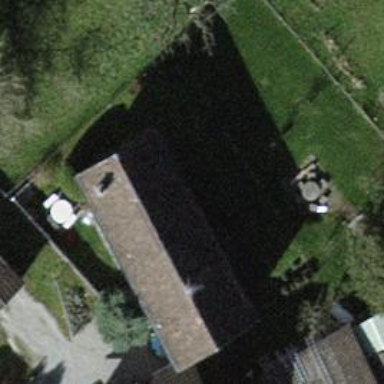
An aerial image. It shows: Simple house.